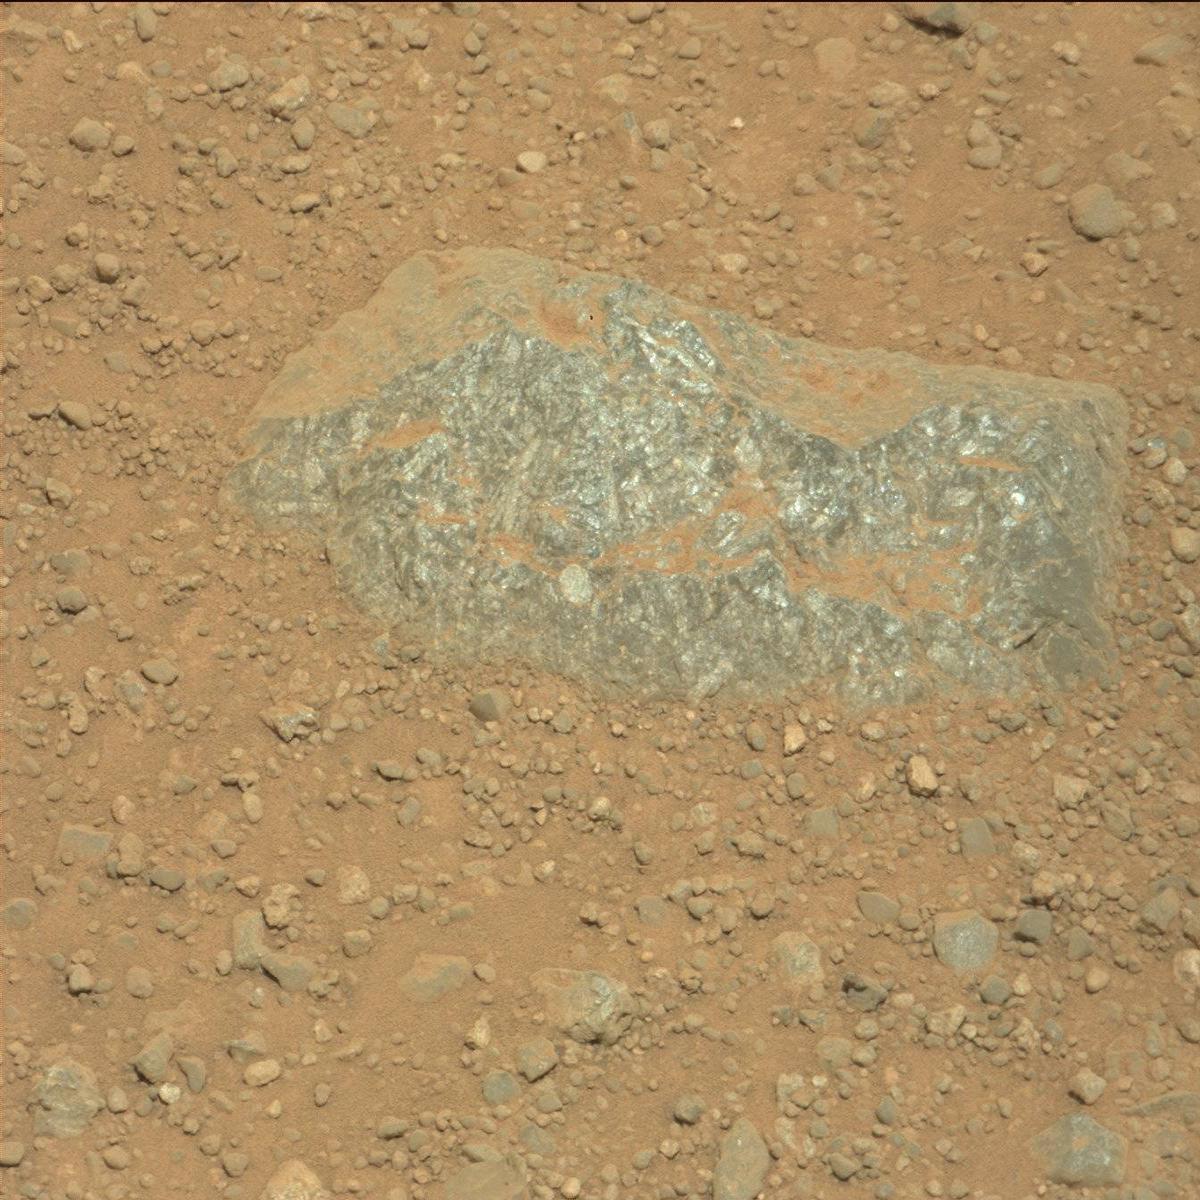
Terrain classes present: Bedrock, Rock, Sand / Soil